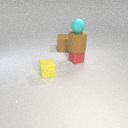
small red rubber cube below small cyan rubber sphere